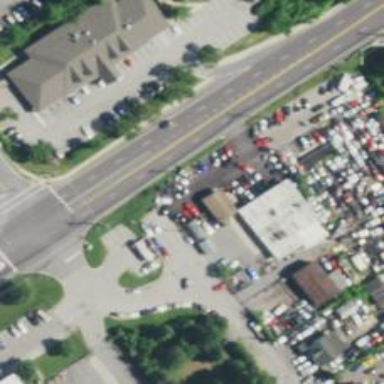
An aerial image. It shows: Car rental facility.